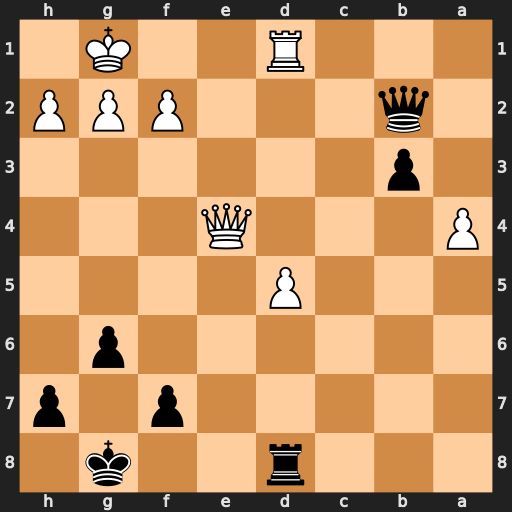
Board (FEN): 3r2k1/5p1p/6p1/3P4/P3Q3/1p6/1q3PPP/3R2K1
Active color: b
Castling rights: -
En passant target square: -
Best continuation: Qc2 Qe1 b2